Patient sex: F
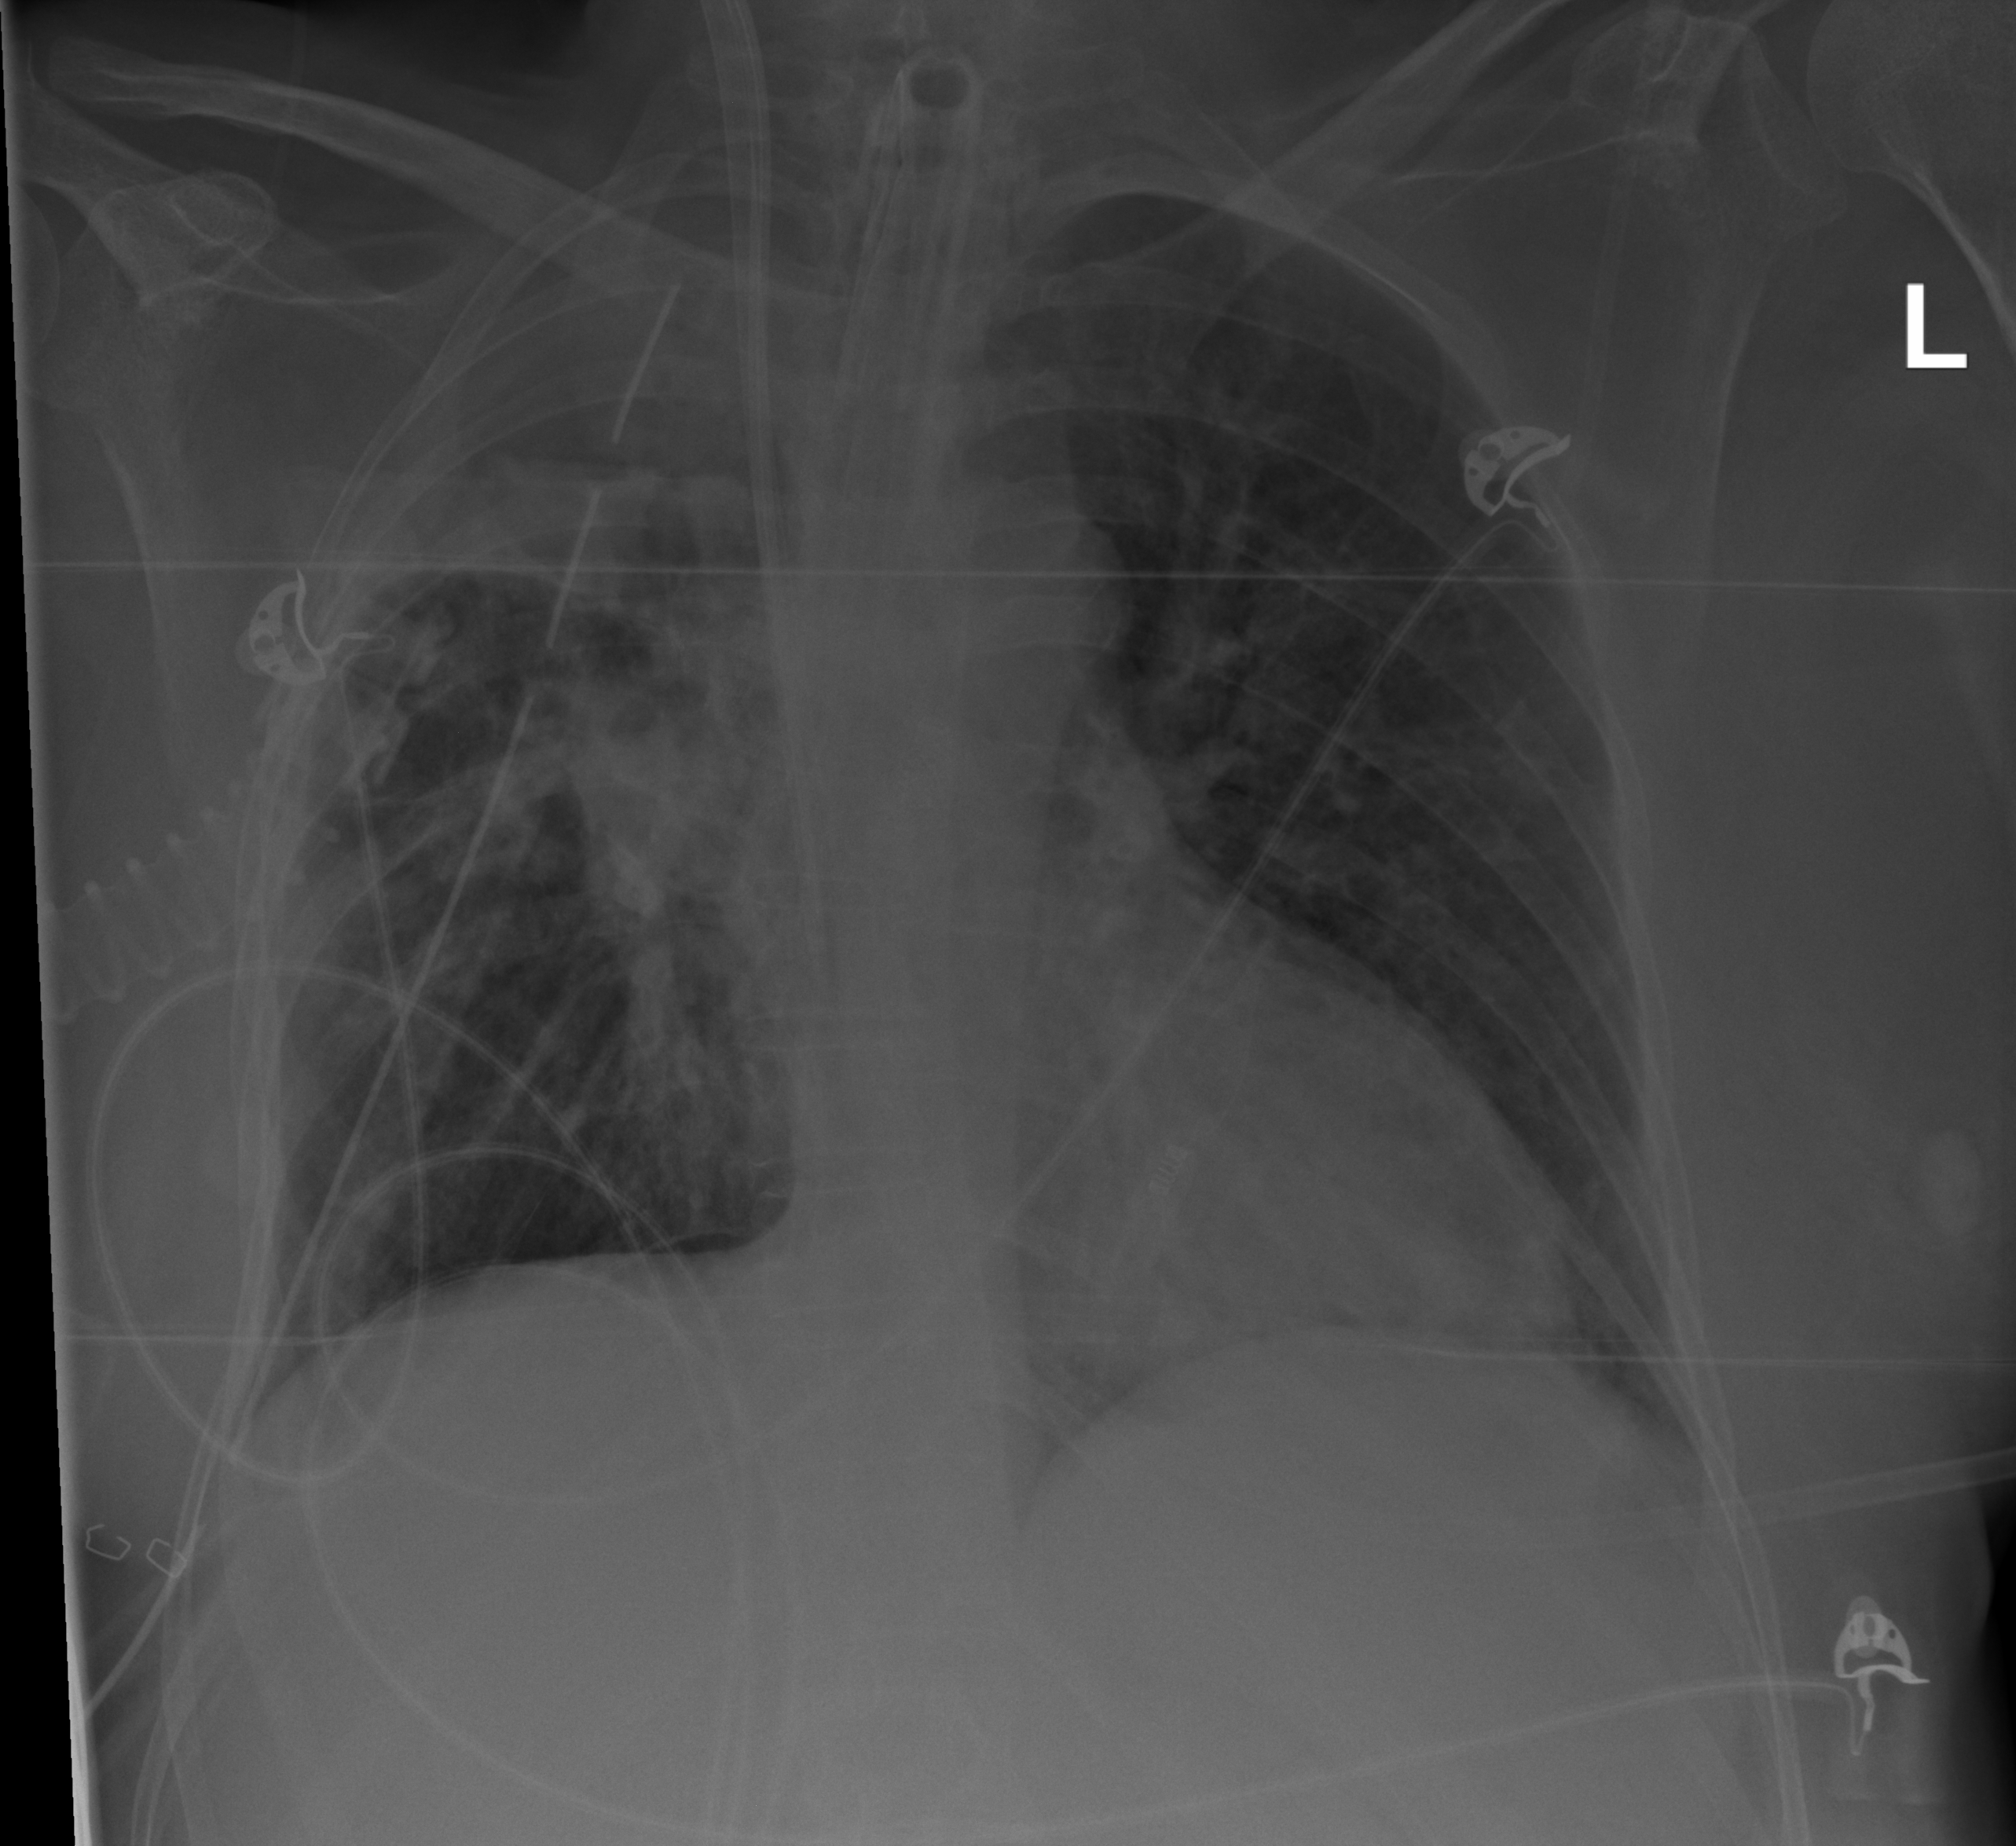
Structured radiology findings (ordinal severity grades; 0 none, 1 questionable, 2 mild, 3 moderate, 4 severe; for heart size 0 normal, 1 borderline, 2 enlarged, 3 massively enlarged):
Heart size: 0
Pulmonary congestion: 2
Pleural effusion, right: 2
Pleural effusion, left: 0
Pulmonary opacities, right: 2
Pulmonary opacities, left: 2
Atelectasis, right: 2
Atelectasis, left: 2